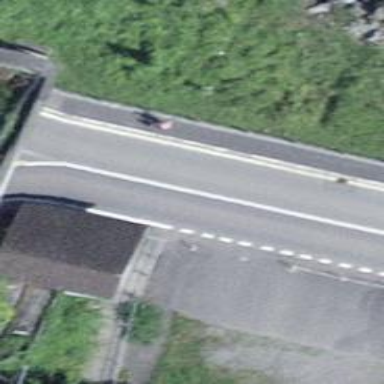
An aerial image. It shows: Tertiary road with asphalt surface and separate sidewalk.